Question: I want to sum of all TotalImages Column after Group BY but its' showing me error.
any one who can help me what's going wrong.
Remember just want to use from this syntax base and want DataTable not a List. Kindly if some one help me out will be grateful.
Sample Data:-
'''
CountryId | CItyId | TotalImages
1 1 2
1 2 2
1 2 3
1 3 4
2 1 2
2 2 2
2 2 3
2 3 4
DataTable dt = dt.AsEnumerable()
.GroupBy(r => new { Col1 = r["CountryId"], Col2 = r["CityId"]})
.Select(g => g.Sum(r => r["TotalImages"]).First())
.CopyToDataTable();
'''

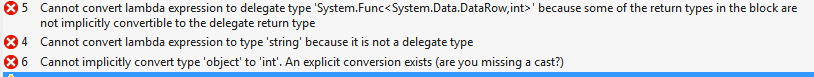
Answer: You can use this:-
'''
DataTable countriesTable = dt.AsEnumerable().GroupBy(x => new { CountryId = x.Field<int>("CountryId"), CityId = x.Field<int>("CityId") })
.Select(x => new Countries
{
CountryId = x.Key.CountryId,
CityId = x.Key.CityId,
TotalSum = x.Sum(z => z.Field<int>("TotalImages"))
}).PropertiesToDataTable<Countries>();
'''
I am getting, following output:-

Since, We cannot use 'CopyToDataTable' method for anonymous types, I have used an extension method took from <URL> and modified it accordingly.
'''
public static DataTable PropertiesToDataTable<T>(this IEnumerable<T> source)
{
DataTable dt = new DataTable();
var props = TypeDescriptor.GetProperties(typeof(T));
foreach (PropertyDescriptor prop in props)
{
DataColumn dc = dt.Columns.Add(prop.Name, prop.PropertyType);
dc.Caption = prop.DisplayName;
dc.ReadOnly = prop.IsReadOnly;
}
foreach (T item in source)
{
DataRow dr = dt.NewRow();
foreach (PropertyDescriptor prop in props)
{
dr[prop.Name] = prop.GetValue(item);
}
dt.Rows.Add(dr);
}
return dt;
}
'''
And, here is the 'Countries' type:-
'''
public class Countries
{
public int CountryId { get; set; }
public int CityId { get; set; }
public int TotalSum { get; set; }
}
'''
You can use any other approach to convert it to a DataTable if you wish.